Aerial crown-view tile of a tropical tree (Barro Colorado Island, Panama), acquired 20250915:
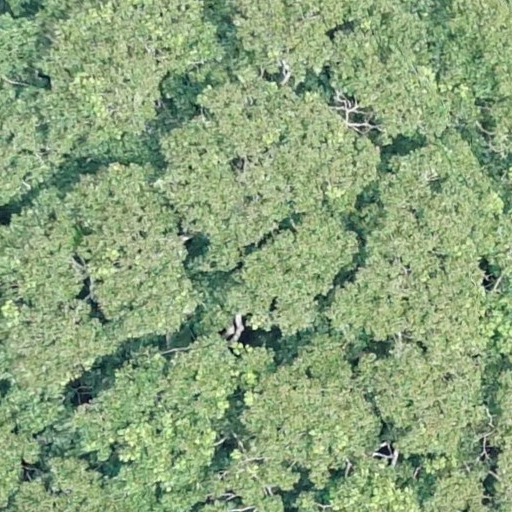
Species: Dipteryx oleifera
GBIF accepted scientific name: Dipteryx oleifera
Crown area: 722.045 m²